Question: I want to have an image as the background of a grid. By default, the image should be right- and bottom-aligned. The image should also uniformly stretch to the height of the container. However, if the container gets resized such that the width is thinner than the size of the image, the image starts resizing to become smaller. Instead of this happening, I want to clip the image so that parts from the right start getting hidden.
Here is my image XAML right now:
'''
<Image Source="blahblah.png"
HorizontalAlignment="Right"
VerticalAlignment="Bottom"
Stretch="Uniform" />
'''
Here is the behavior I want described in a picture (the black border is the container size):

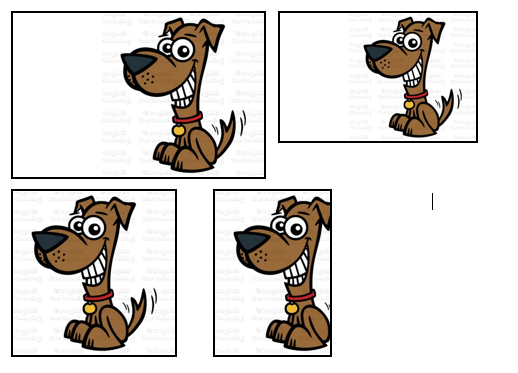
Answer: Try a mix of different panels, like this:
'''
<Grid x:Name="mainGrid" >
<Grid x:Name="backgroundSpacer" HorizontalAlignment="Stretch"
MinWidth="{Binding ElementName=backgroundImage, Path=ActualWidth}" >
<StackPanel x:Name="backgroundPanel"
HorizontalAlignment="Right" Orientation="Horizontal" >
<Image x:Name="backgroundImage" Stretch="Fill"
Source="http://programming.enthuses.me/1.png" />
</StackPanel>
</Grid>
...
</Grid>
'''
Here, we put the image in a (and right-aligned) 'StackPanel'. The StackPanel stretches vertically by default, and a feature of the StackPanel is that it tells its child items that they have unlimited width. Therefore, the 'Image' is always rendered as as it can be.
Next, we have a "backgroundSpacer" which normally stretches across the whole container grid, but through the 'MinWidth' binding we make sure it is always wide enough to contain the whole image. If "mainGrid" gets too thin, "backgroundSpacer" gets clipped, and WPF's default clipping behavior clips off its right side.